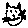
Label: cat